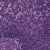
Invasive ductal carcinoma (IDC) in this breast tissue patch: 0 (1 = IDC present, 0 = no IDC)